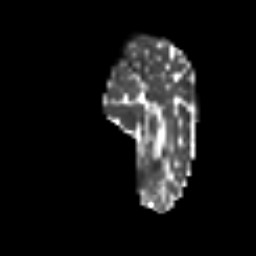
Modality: T2w
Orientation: sagittal
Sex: female
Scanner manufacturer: ge
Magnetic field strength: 3 T
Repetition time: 7 s
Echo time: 0.0808 s